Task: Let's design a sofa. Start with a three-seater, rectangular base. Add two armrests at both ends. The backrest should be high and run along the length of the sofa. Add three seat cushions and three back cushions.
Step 423:
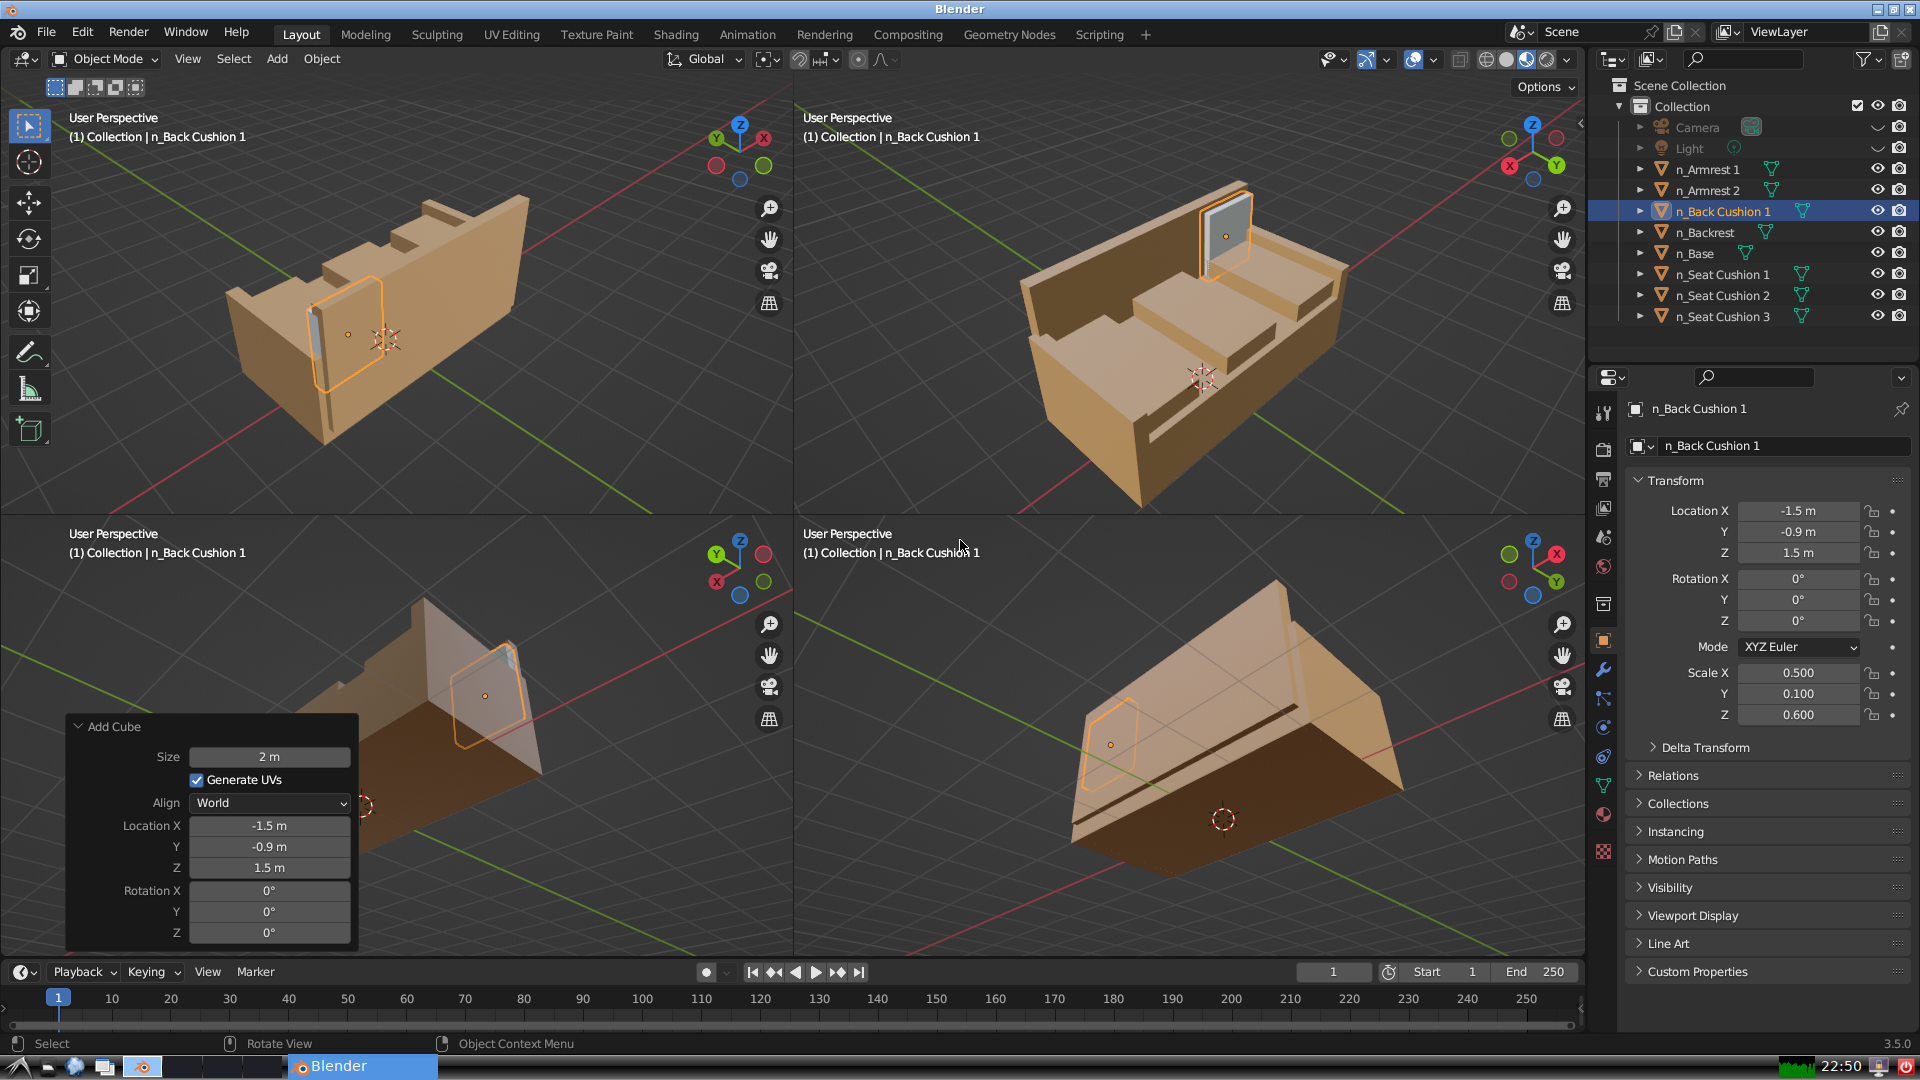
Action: {"key_press": ['Ctrl, Home']}